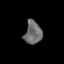
Tissue: prostate
Cell type: T cells
Senescence score: 0.3612
Nuclear area (px): 387
Mean DAPI intensity: 108.248